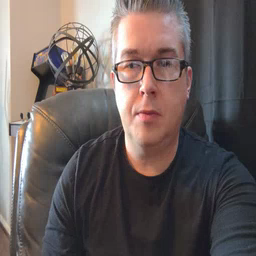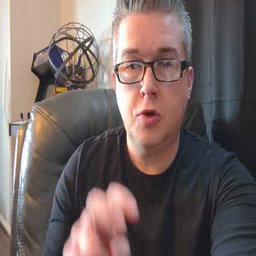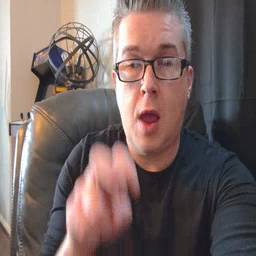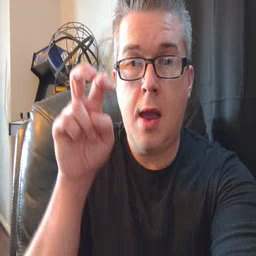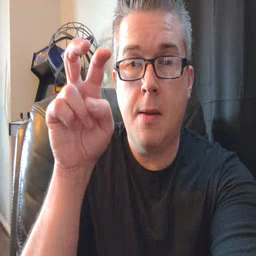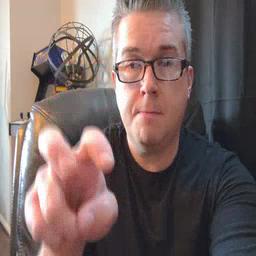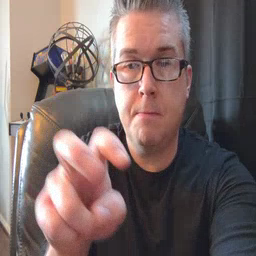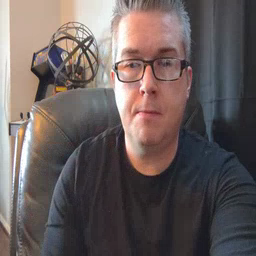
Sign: jump